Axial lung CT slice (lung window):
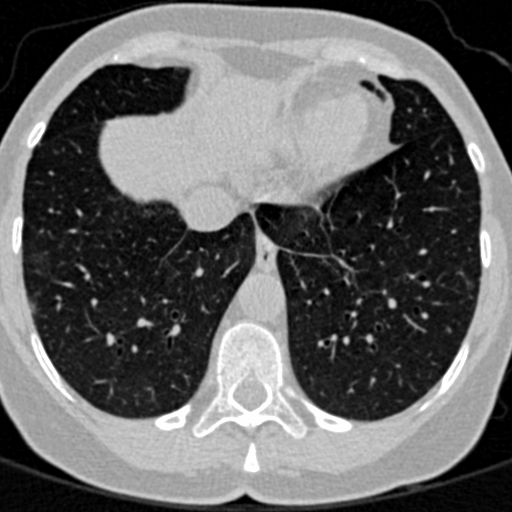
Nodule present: no